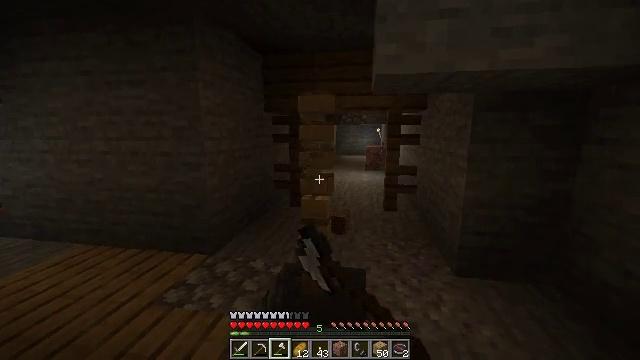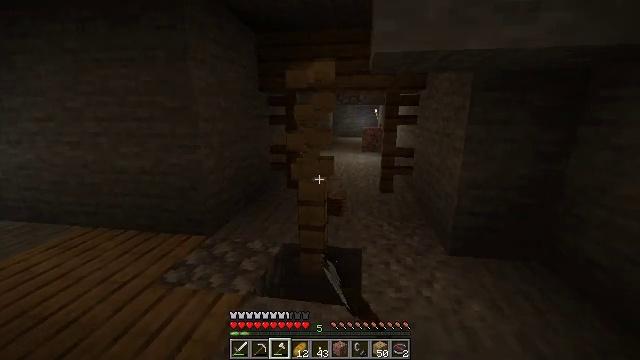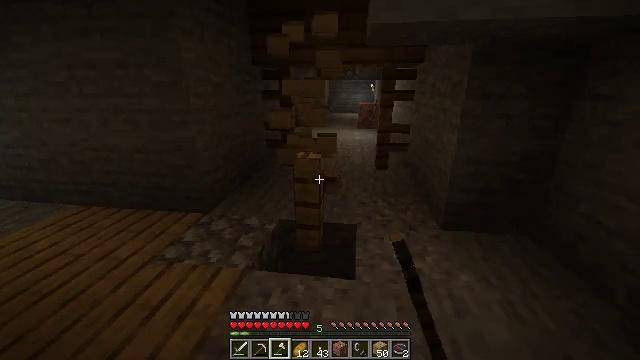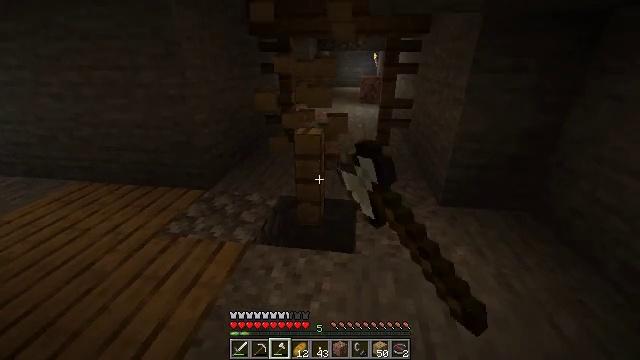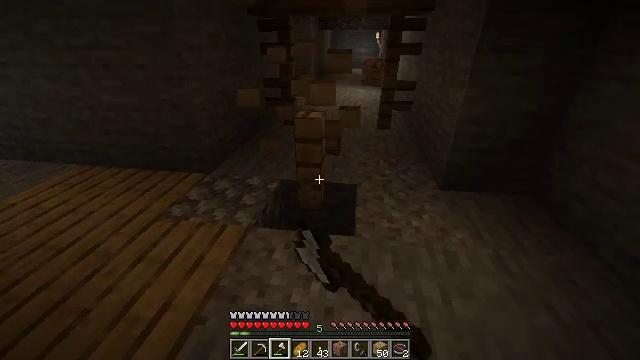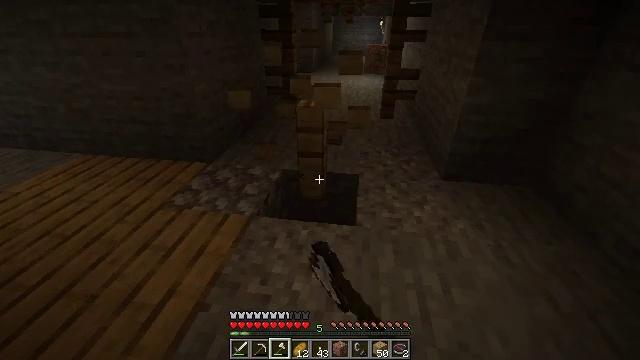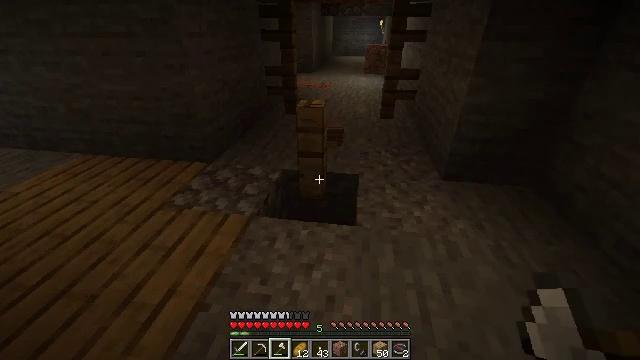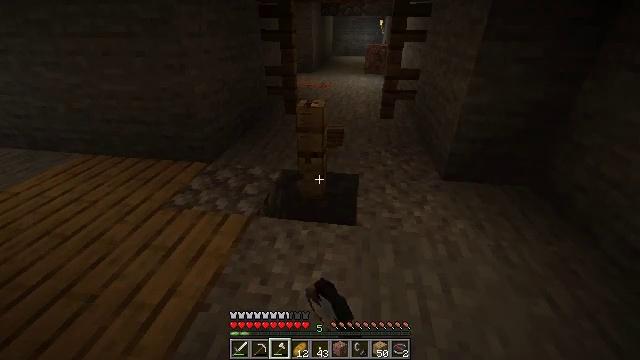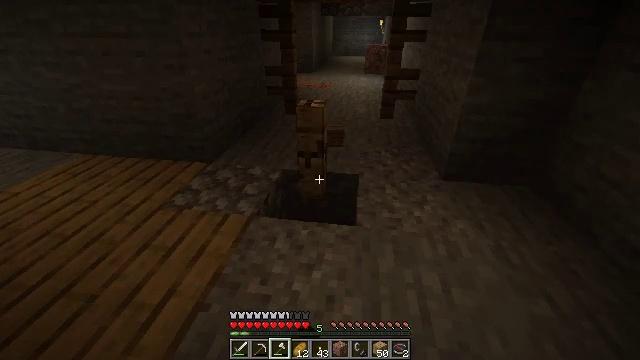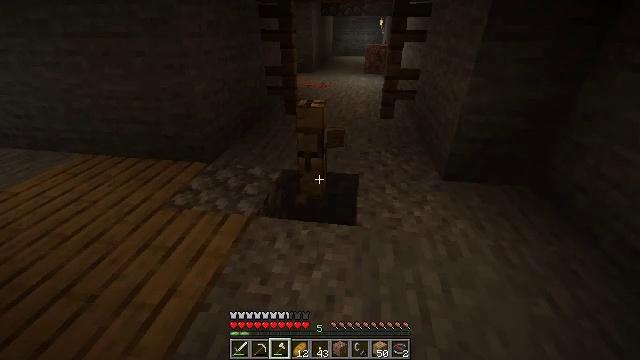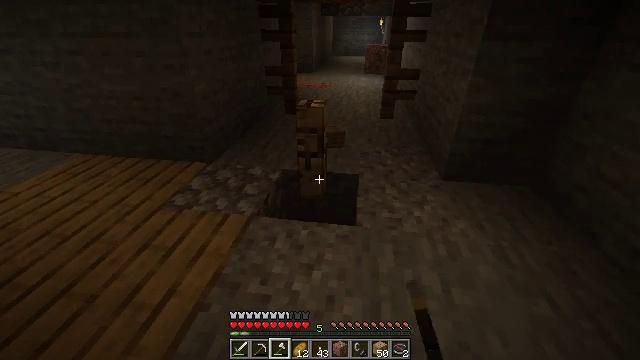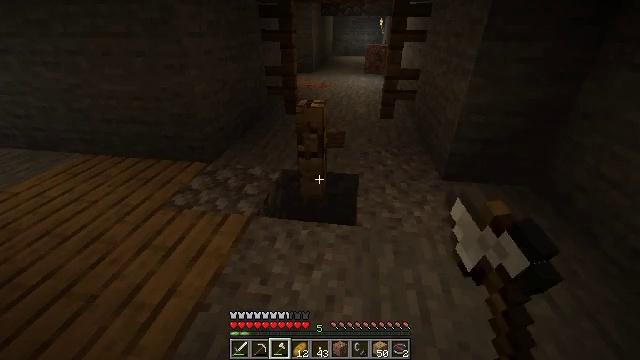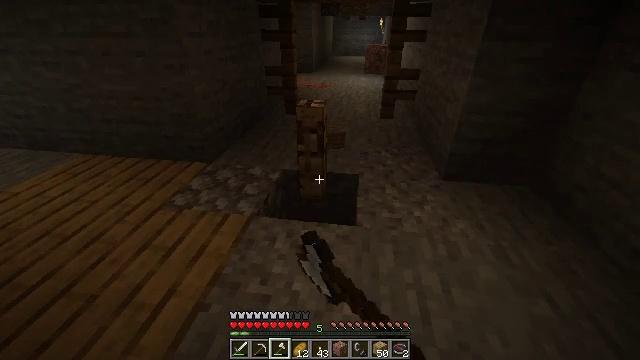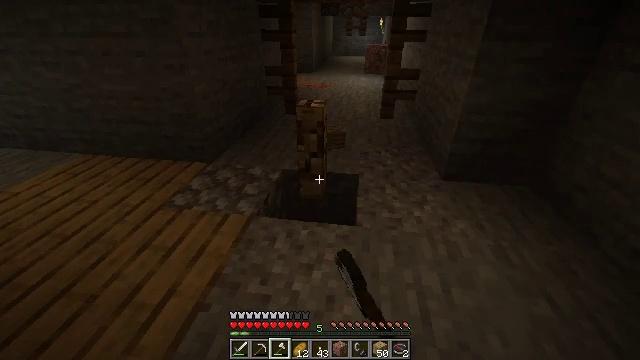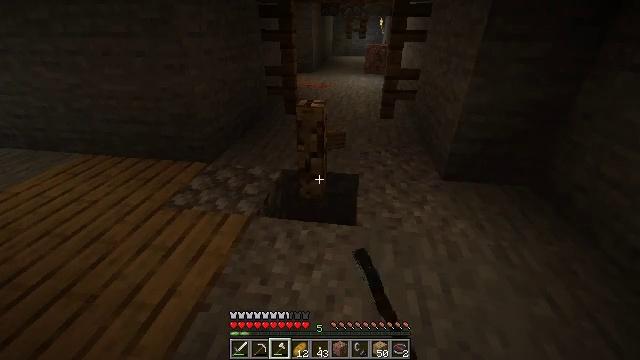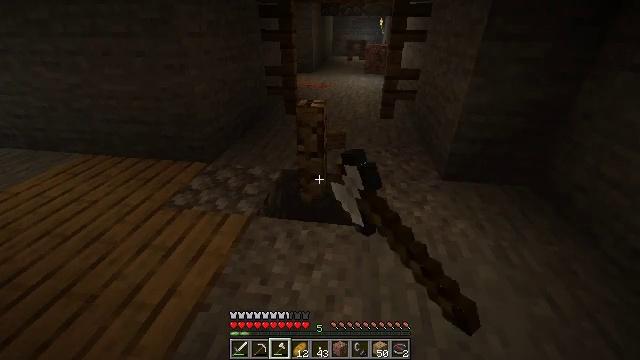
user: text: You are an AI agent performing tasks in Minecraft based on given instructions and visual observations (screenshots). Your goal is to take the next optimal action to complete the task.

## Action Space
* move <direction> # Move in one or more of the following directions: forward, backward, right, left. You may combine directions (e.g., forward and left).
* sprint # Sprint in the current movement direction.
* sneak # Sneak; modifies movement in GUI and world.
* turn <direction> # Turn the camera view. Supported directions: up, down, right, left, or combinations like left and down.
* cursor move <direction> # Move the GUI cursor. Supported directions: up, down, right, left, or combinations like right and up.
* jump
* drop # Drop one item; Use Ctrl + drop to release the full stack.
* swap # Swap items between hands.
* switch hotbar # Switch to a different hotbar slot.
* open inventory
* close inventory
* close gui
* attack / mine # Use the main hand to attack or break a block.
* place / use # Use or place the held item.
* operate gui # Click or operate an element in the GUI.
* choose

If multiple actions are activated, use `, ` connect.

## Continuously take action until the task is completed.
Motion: motion action
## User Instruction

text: Attack the oak fence to collect it.
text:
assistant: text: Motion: turn down, attack / mine
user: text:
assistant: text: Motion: turn right and down, attack / mine
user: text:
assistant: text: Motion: turn down, attack / mine
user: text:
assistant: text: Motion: turn down, attack / mine
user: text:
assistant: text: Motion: turn down, attack / mine
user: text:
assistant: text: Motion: attack / mine
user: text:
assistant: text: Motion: attack / mine
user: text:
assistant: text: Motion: attack / mine
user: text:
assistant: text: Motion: attack / mine
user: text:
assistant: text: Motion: attack / mine
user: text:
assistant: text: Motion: attack / mine
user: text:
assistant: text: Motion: attack / mine
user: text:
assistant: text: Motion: attack / mine
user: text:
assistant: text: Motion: attack / mine
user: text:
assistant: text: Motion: attack / mine
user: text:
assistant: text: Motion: attack / mine
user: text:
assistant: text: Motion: attack / mine
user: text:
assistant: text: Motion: attack / mine
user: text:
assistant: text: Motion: attack / mine
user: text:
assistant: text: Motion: attack / mine
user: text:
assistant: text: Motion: attack / mine
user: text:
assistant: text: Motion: attack / mine